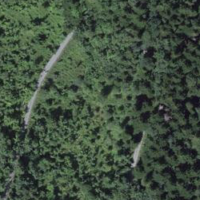
EUNIS habitat code: 45
Species observed at this site:
Hippocrepis emerus
Campanula trachelium